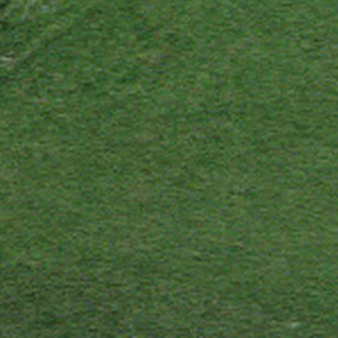
Label: other